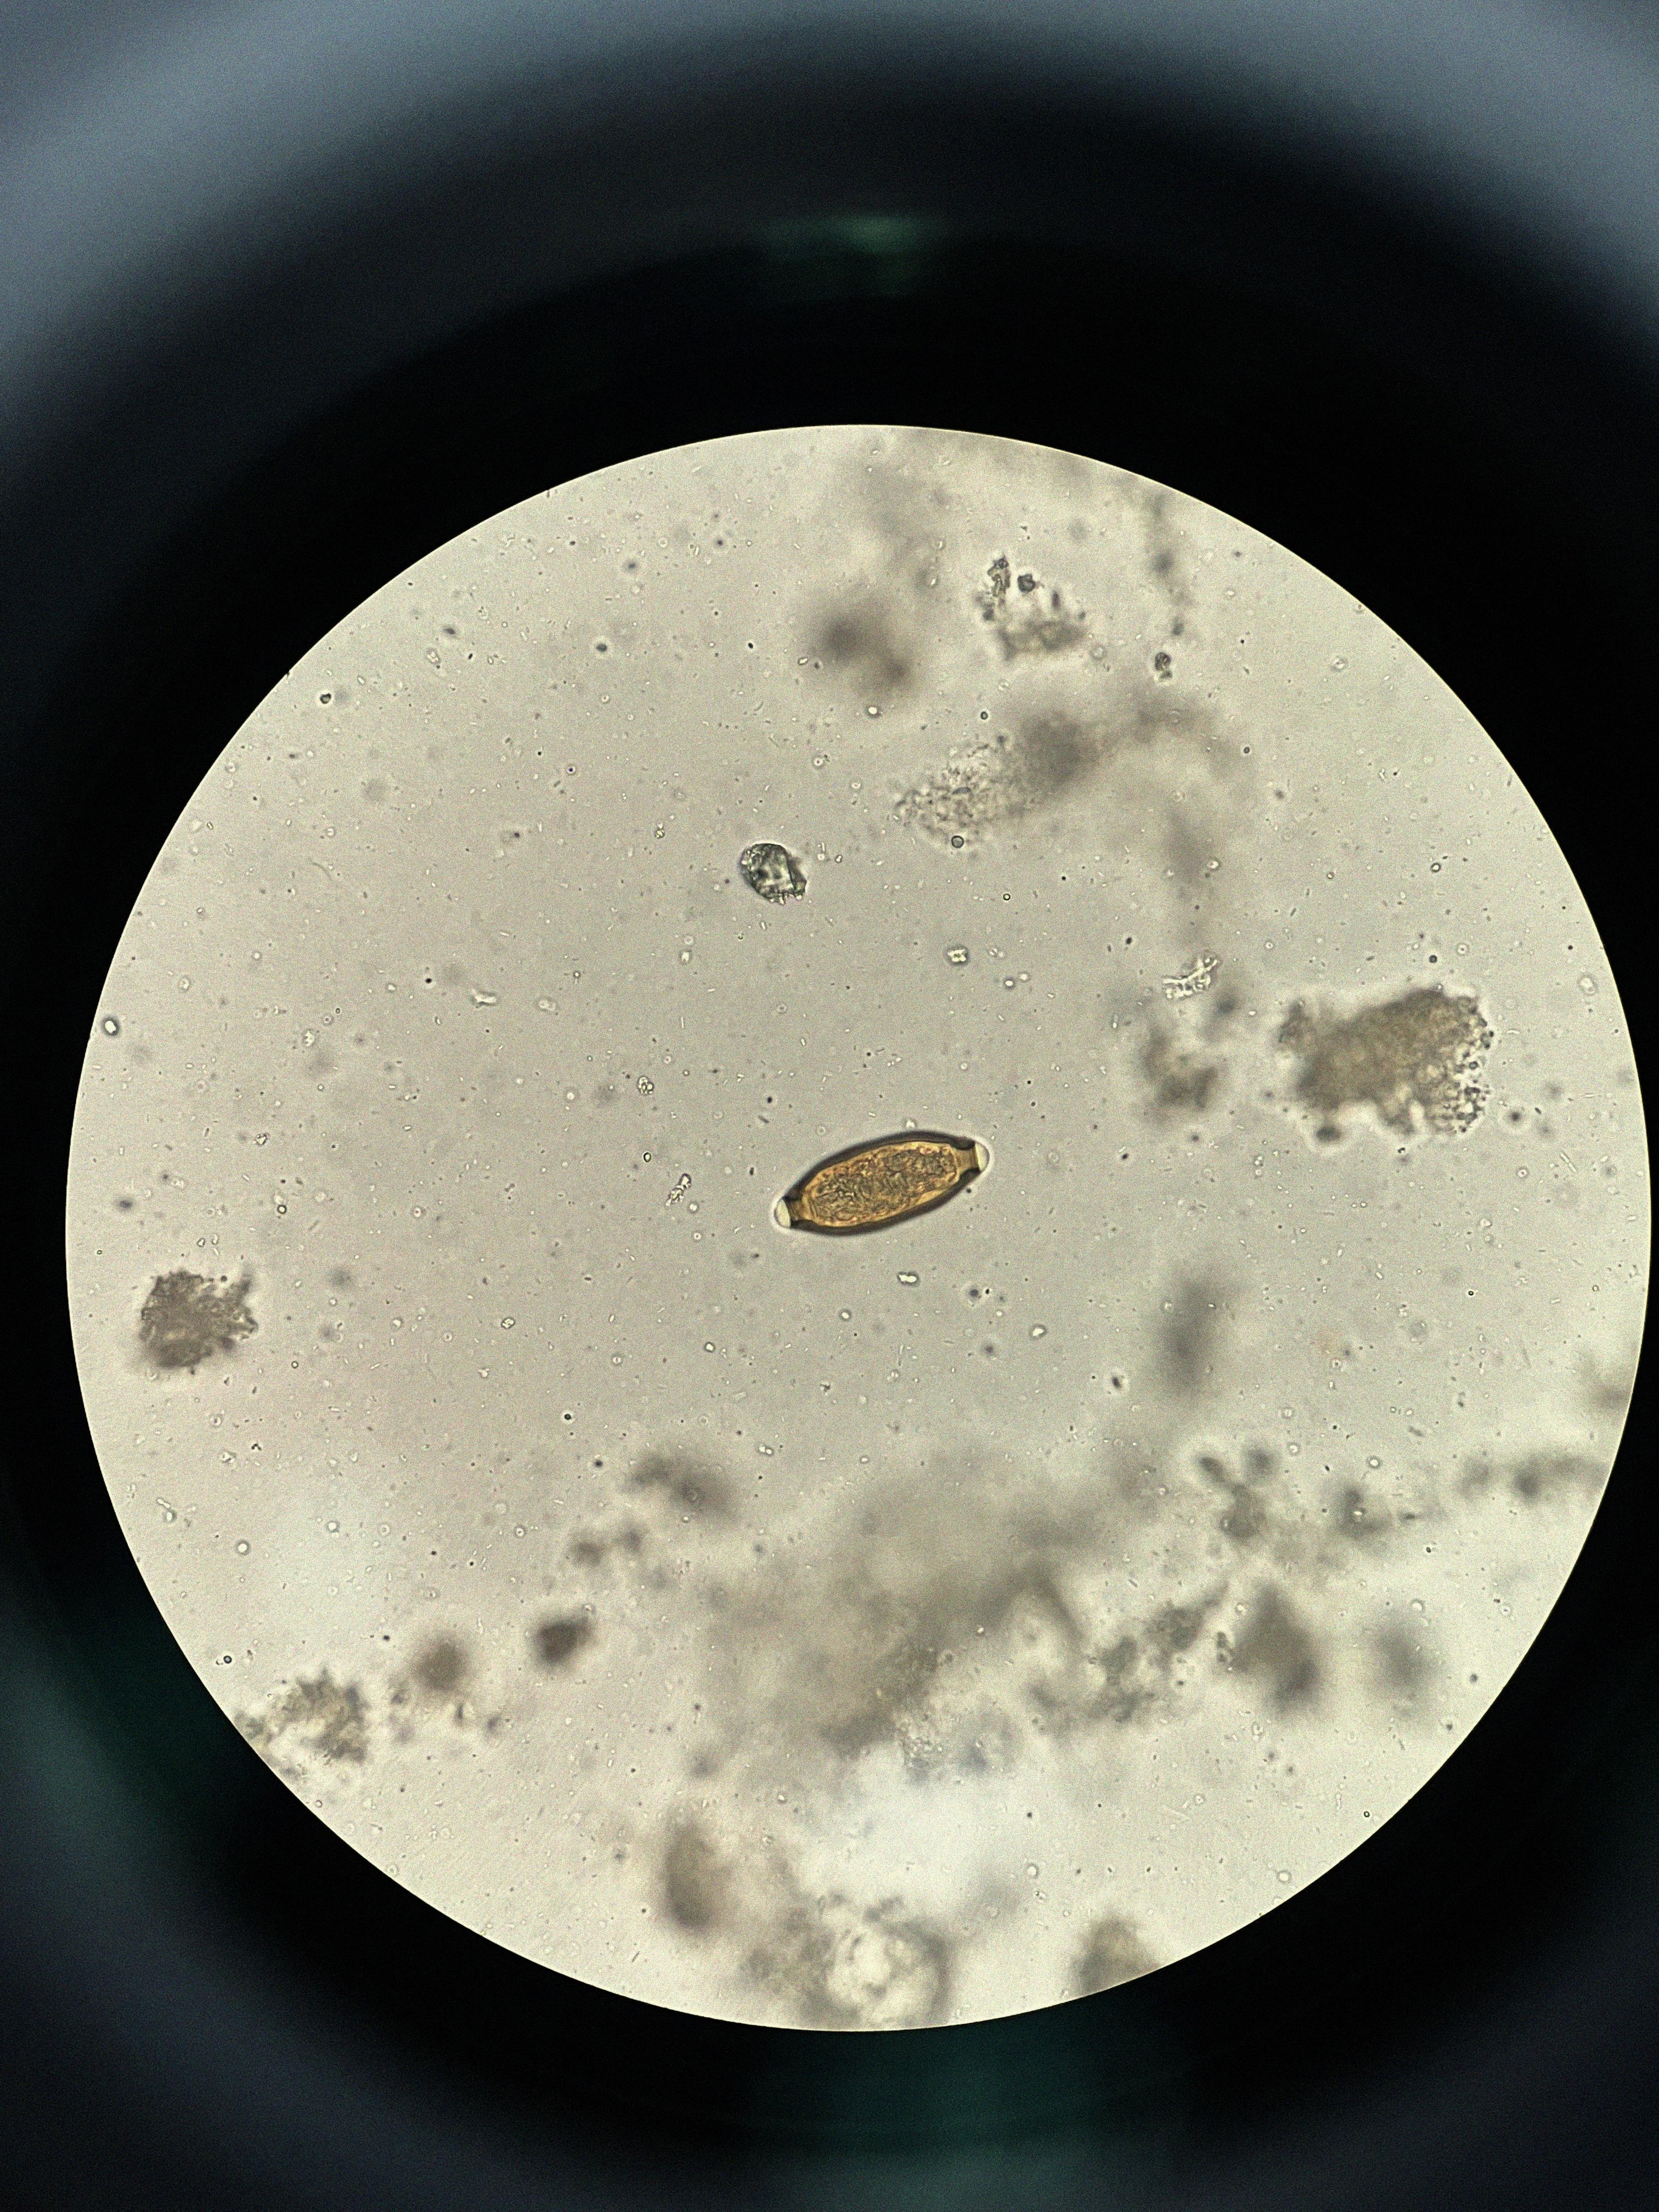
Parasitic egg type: Trichuris trichiura